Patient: sex M, age 34
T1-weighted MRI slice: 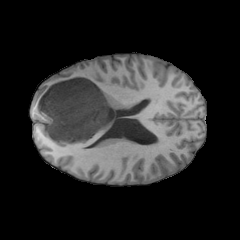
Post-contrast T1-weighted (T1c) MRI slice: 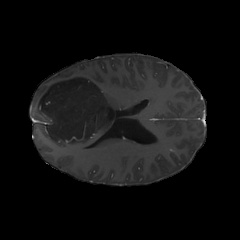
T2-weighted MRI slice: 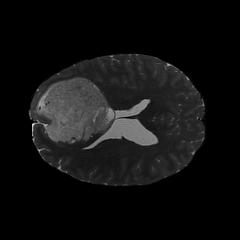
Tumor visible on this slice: yes
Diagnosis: Astrocytoma, IDH-mutant
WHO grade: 2